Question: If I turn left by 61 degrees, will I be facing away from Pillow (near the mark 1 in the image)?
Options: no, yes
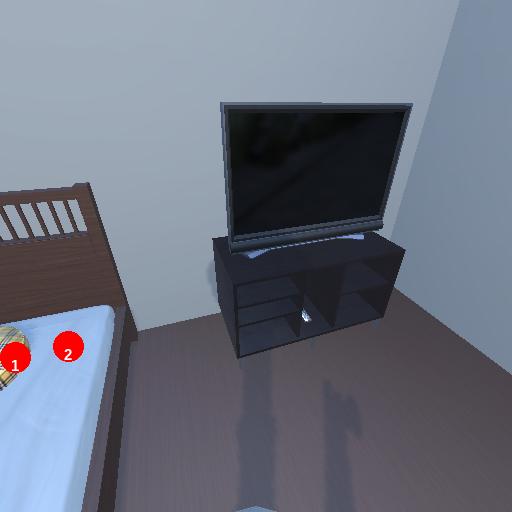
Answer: no